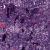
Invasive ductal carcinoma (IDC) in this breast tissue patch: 0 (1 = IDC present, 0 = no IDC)